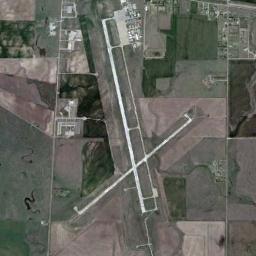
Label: airport